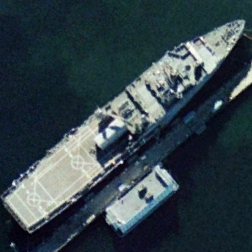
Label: combat